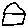
Label: house